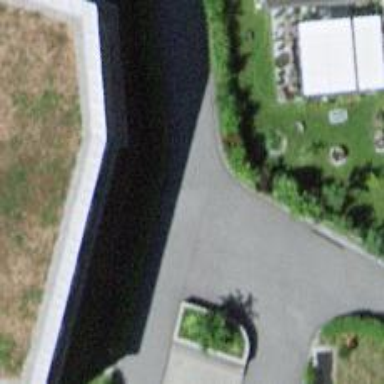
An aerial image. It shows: Asphalt path.